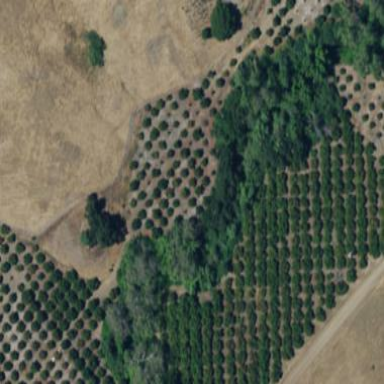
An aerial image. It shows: Orchard.